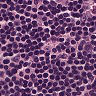
Metastatic tissue present: no